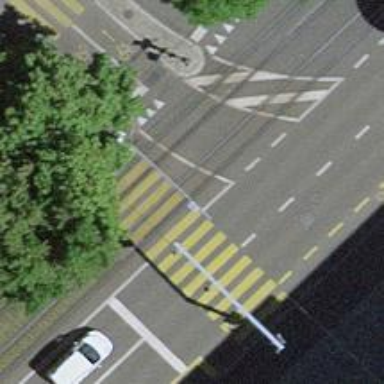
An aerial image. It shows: Tram crossing on the railway.